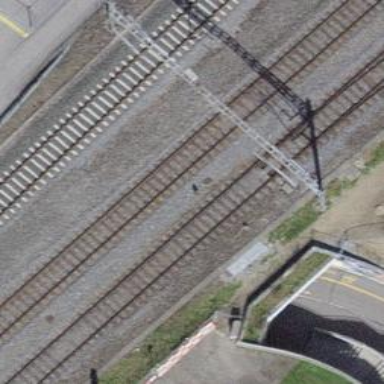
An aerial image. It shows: Railway switch.